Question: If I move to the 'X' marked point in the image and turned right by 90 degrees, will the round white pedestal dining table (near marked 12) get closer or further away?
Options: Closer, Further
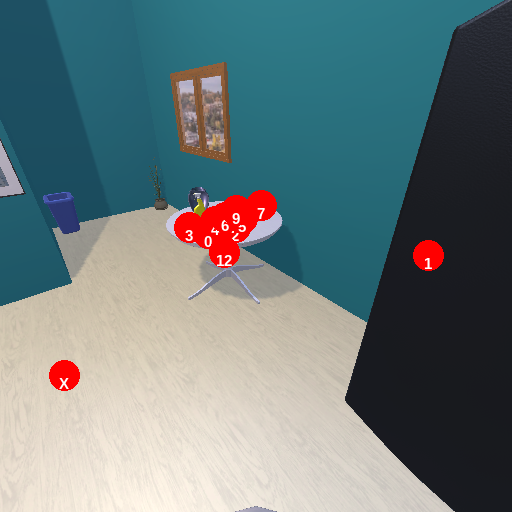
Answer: Closer